Question: I'm beginning to use Starling quite frequently, and my preferred IDE is FlashDevelop.
Unfortunately I am getting quite frustrated with FlashDevelop while trying to use Starling. It will assume I am referring to a class in the 'flash' packages when in actual fact I want to use those in the 'starling' package. Here's an example:

Once I close the parenthesis, hit space, etc, it will add an 'import' statement for 'flash.display.Event' at the top.
Can I prioritize the 'starling' packages in this auto-complete tool somehow for a given project? Obviously it is currently in alphabetical order.
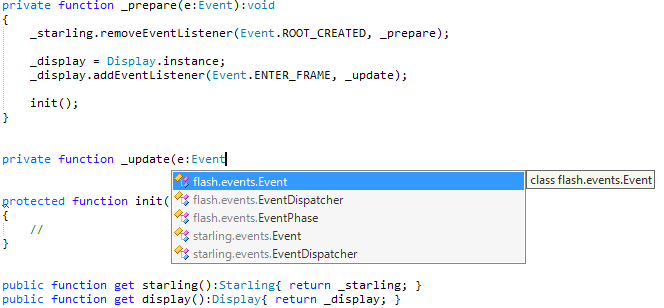
Answer: No, there is no solution at the moment to make FD smarter with Starling - but it's something that is being considered.